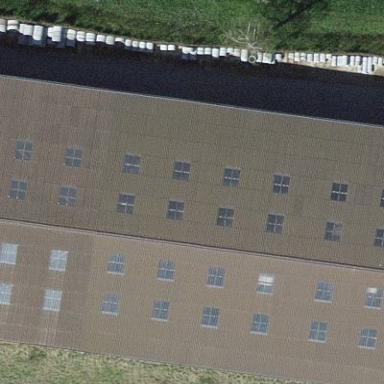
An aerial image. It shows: Warehouse.